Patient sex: F
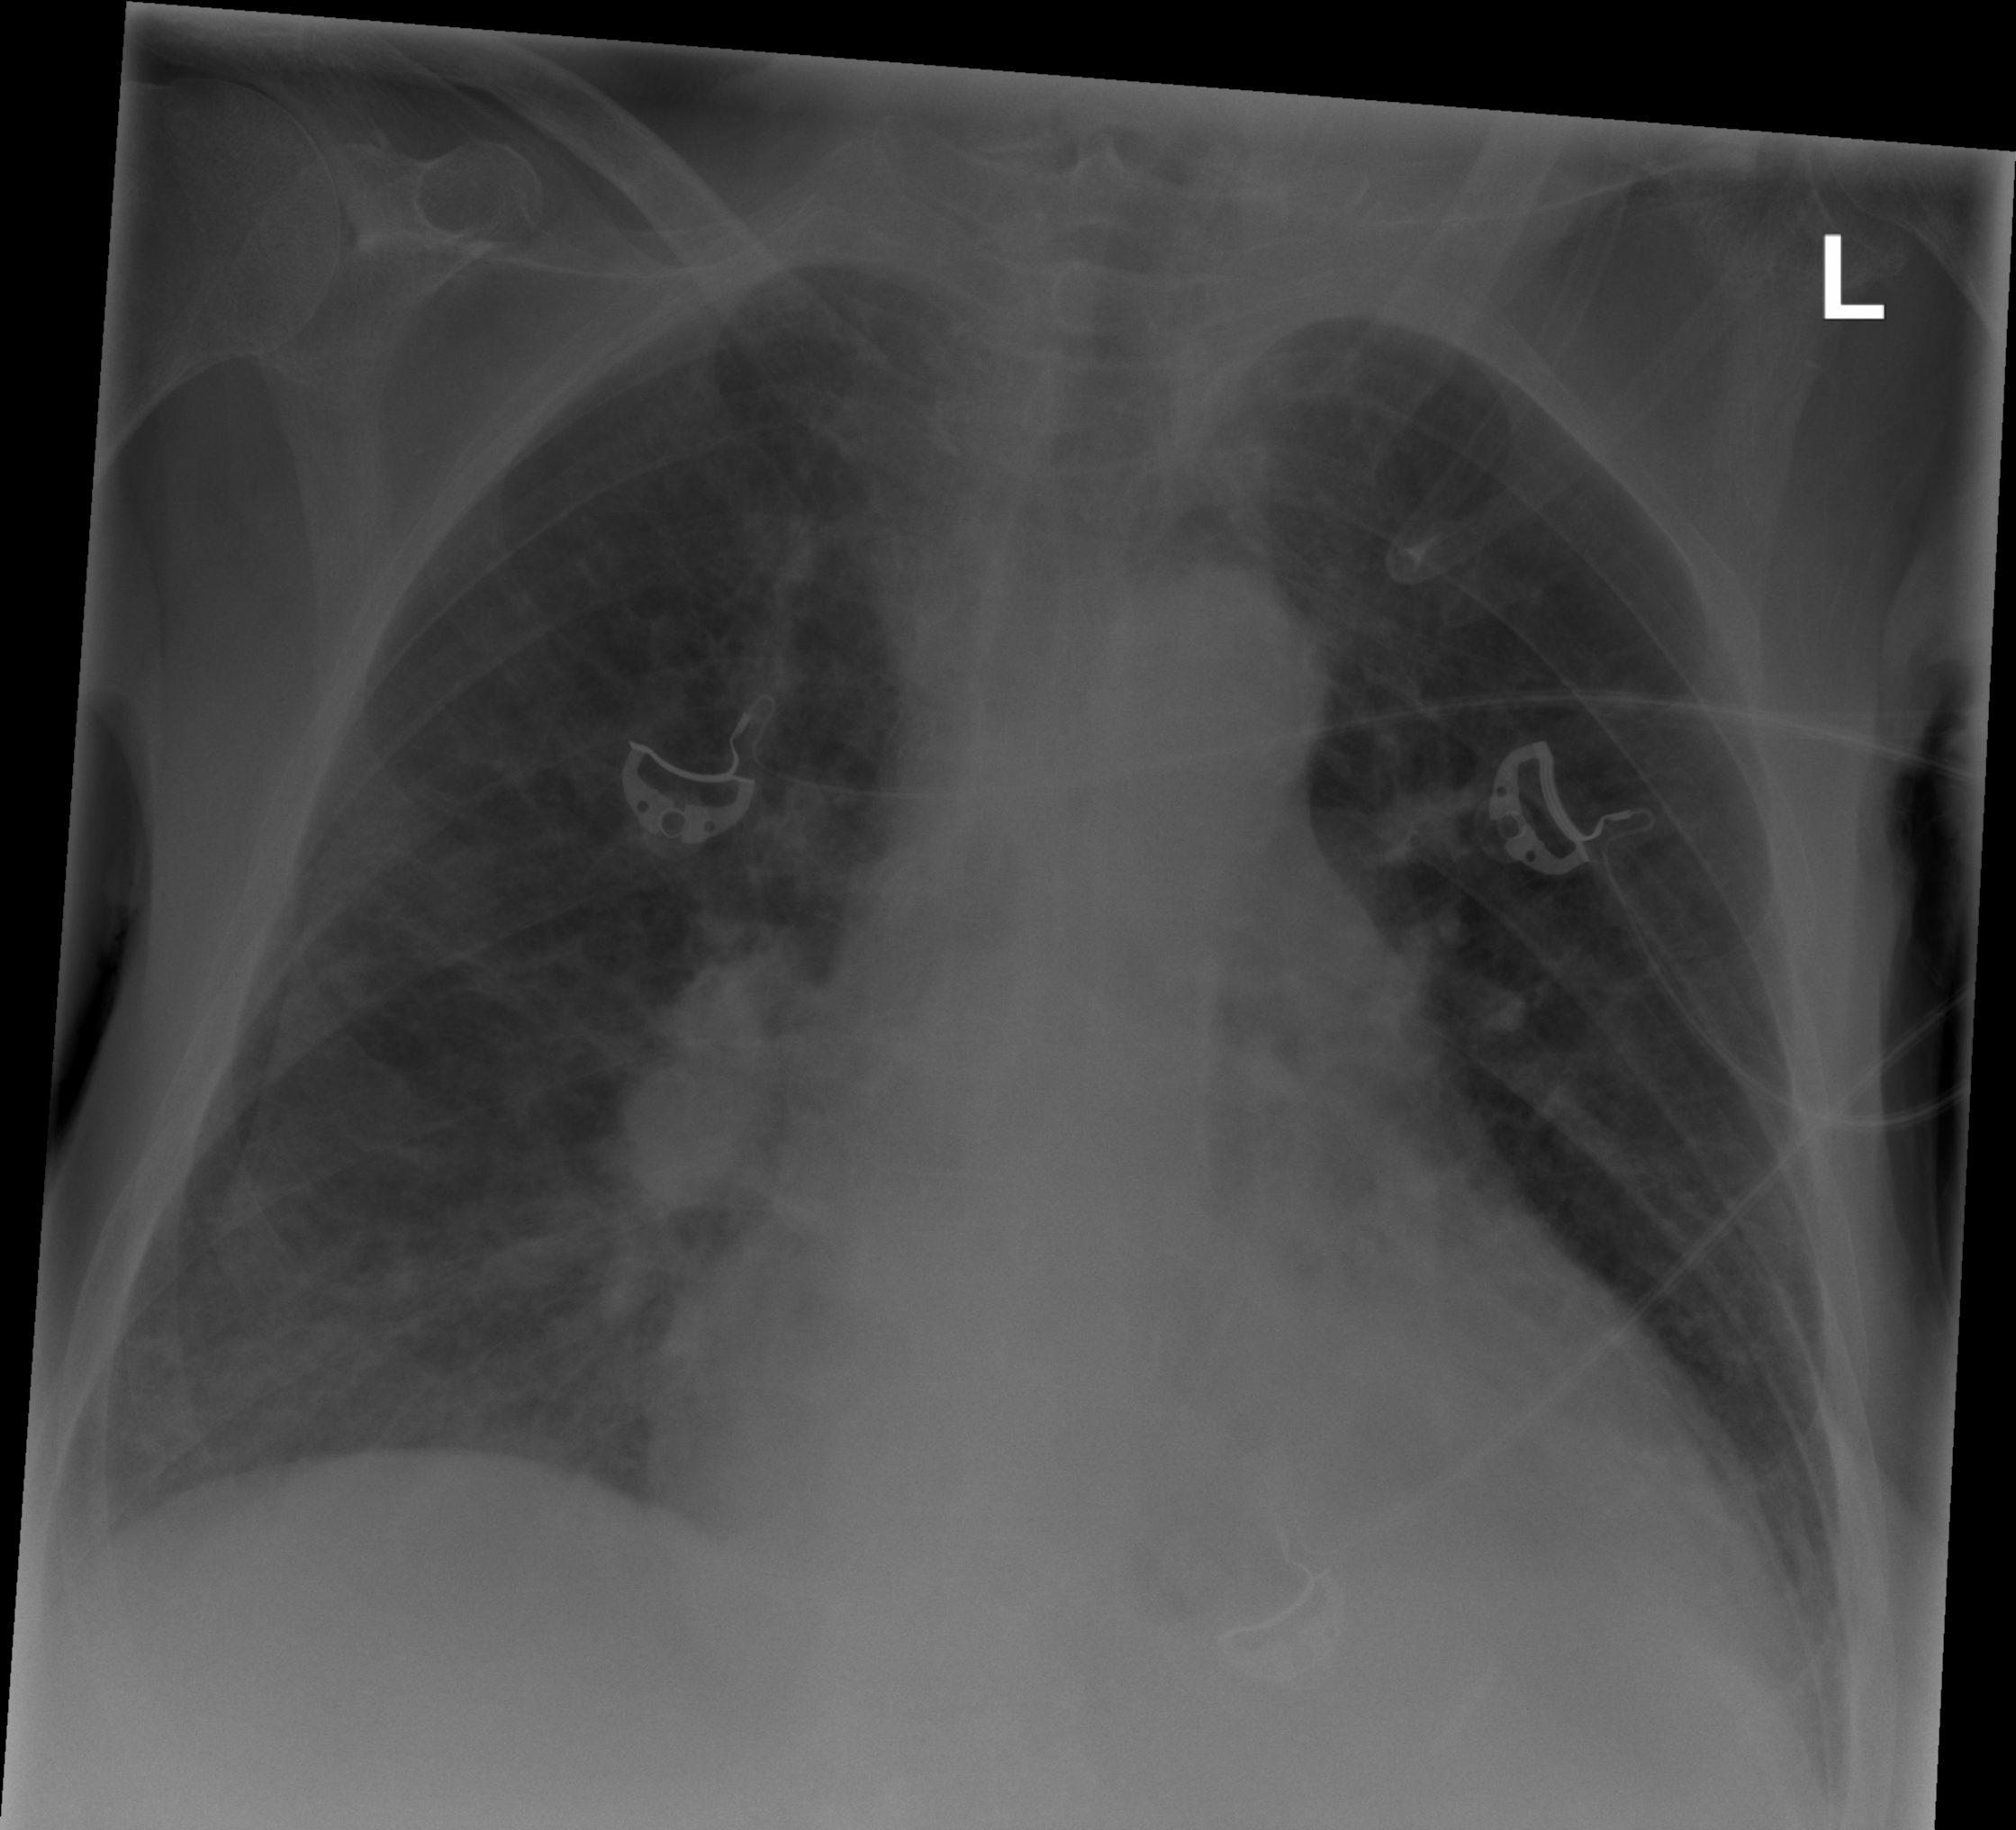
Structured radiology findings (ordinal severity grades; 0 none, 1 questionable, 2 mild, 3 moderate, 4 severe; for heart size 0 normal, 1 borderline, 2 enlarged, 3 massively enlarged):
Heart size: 2
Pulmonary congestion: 2
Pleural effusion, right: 2
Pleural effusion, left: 2
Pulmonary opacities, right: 2
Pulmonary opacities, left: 2
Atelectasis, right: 2
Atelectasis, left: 2